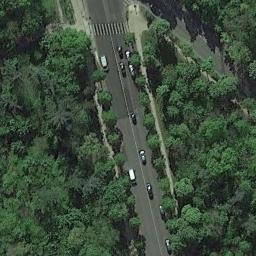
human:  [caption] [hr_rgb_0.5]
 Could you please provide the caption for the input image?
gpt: The freeway goes through the forest with some cars .

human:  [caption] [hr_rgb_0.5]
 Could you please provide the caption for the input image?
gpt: A straight freeway goes through the forest with many dark green trees and some cars are driving on the freeway .

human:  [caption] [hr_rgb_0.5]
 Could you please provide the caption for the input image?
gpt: There was a line of white cars on the motorway .

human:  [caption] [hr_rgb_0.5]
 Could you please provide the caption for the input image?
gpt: There are large green forests around the freeway and there are many cars on the freeway .

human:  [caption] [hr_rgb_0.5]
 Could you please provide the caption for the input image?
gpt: There are many green trees along the freeway .